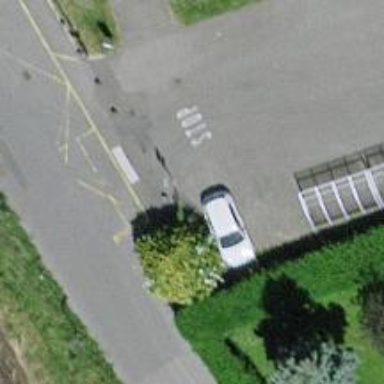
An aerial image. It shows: Bollard.